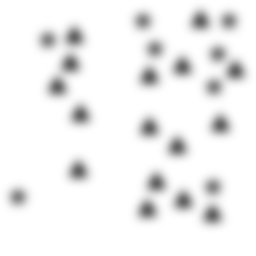
Squares: 0
Triangles: 16
Stars: 8
Total shapes: 24